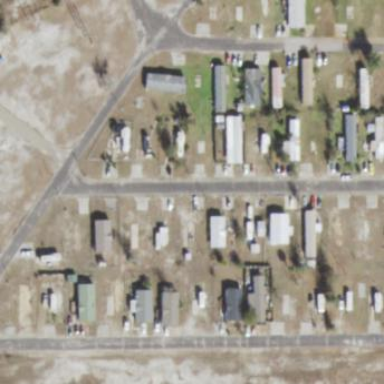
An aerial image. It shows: Residential area designated as trailer park.